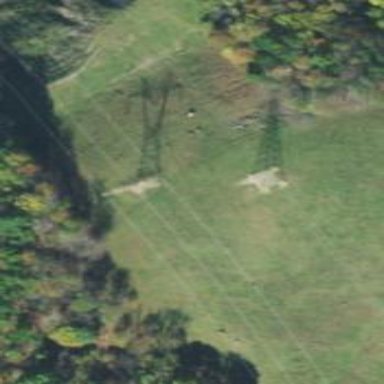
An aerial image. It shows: Lattice structure tower used for power distribution.